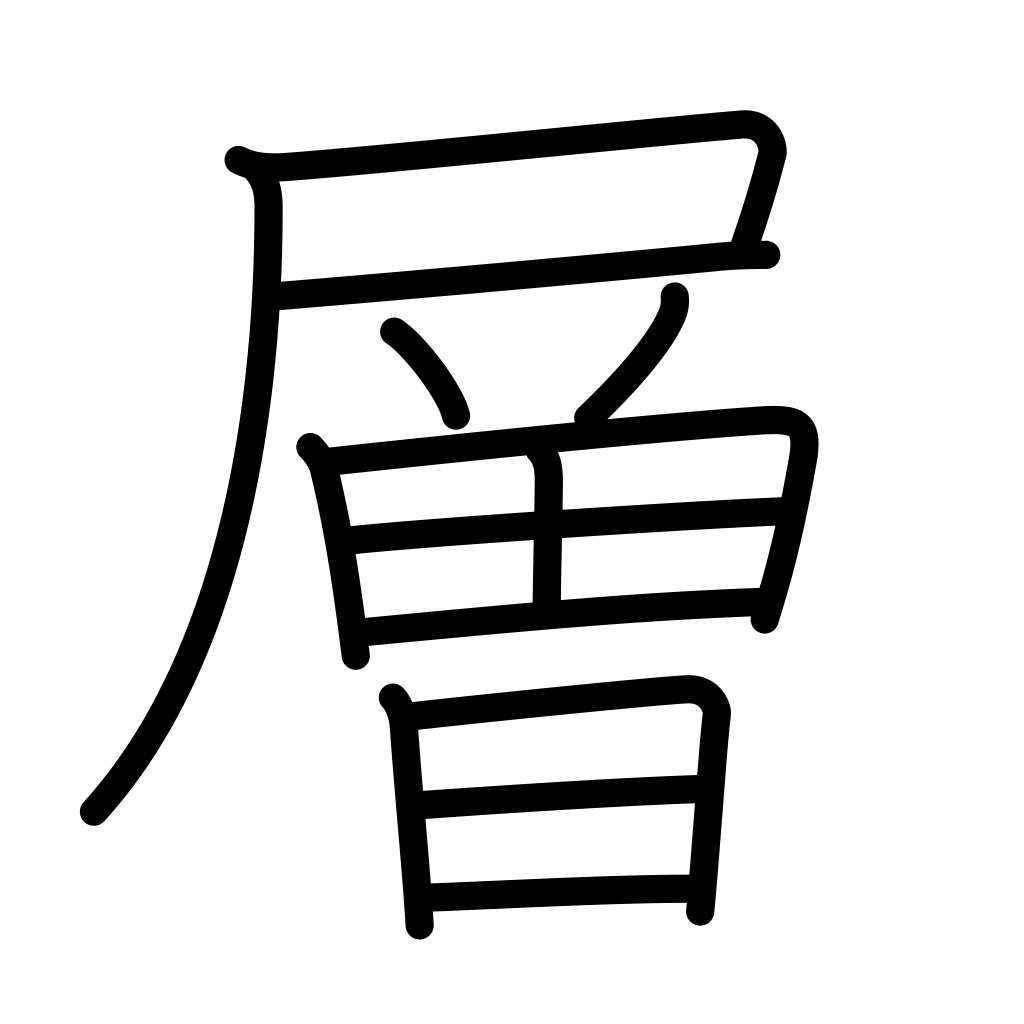
Meaning: stratum, social class, layer